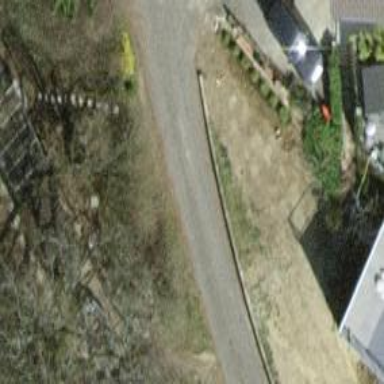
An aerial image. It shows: Alley classified as service road.